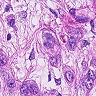
Metastatic tissue present: yes